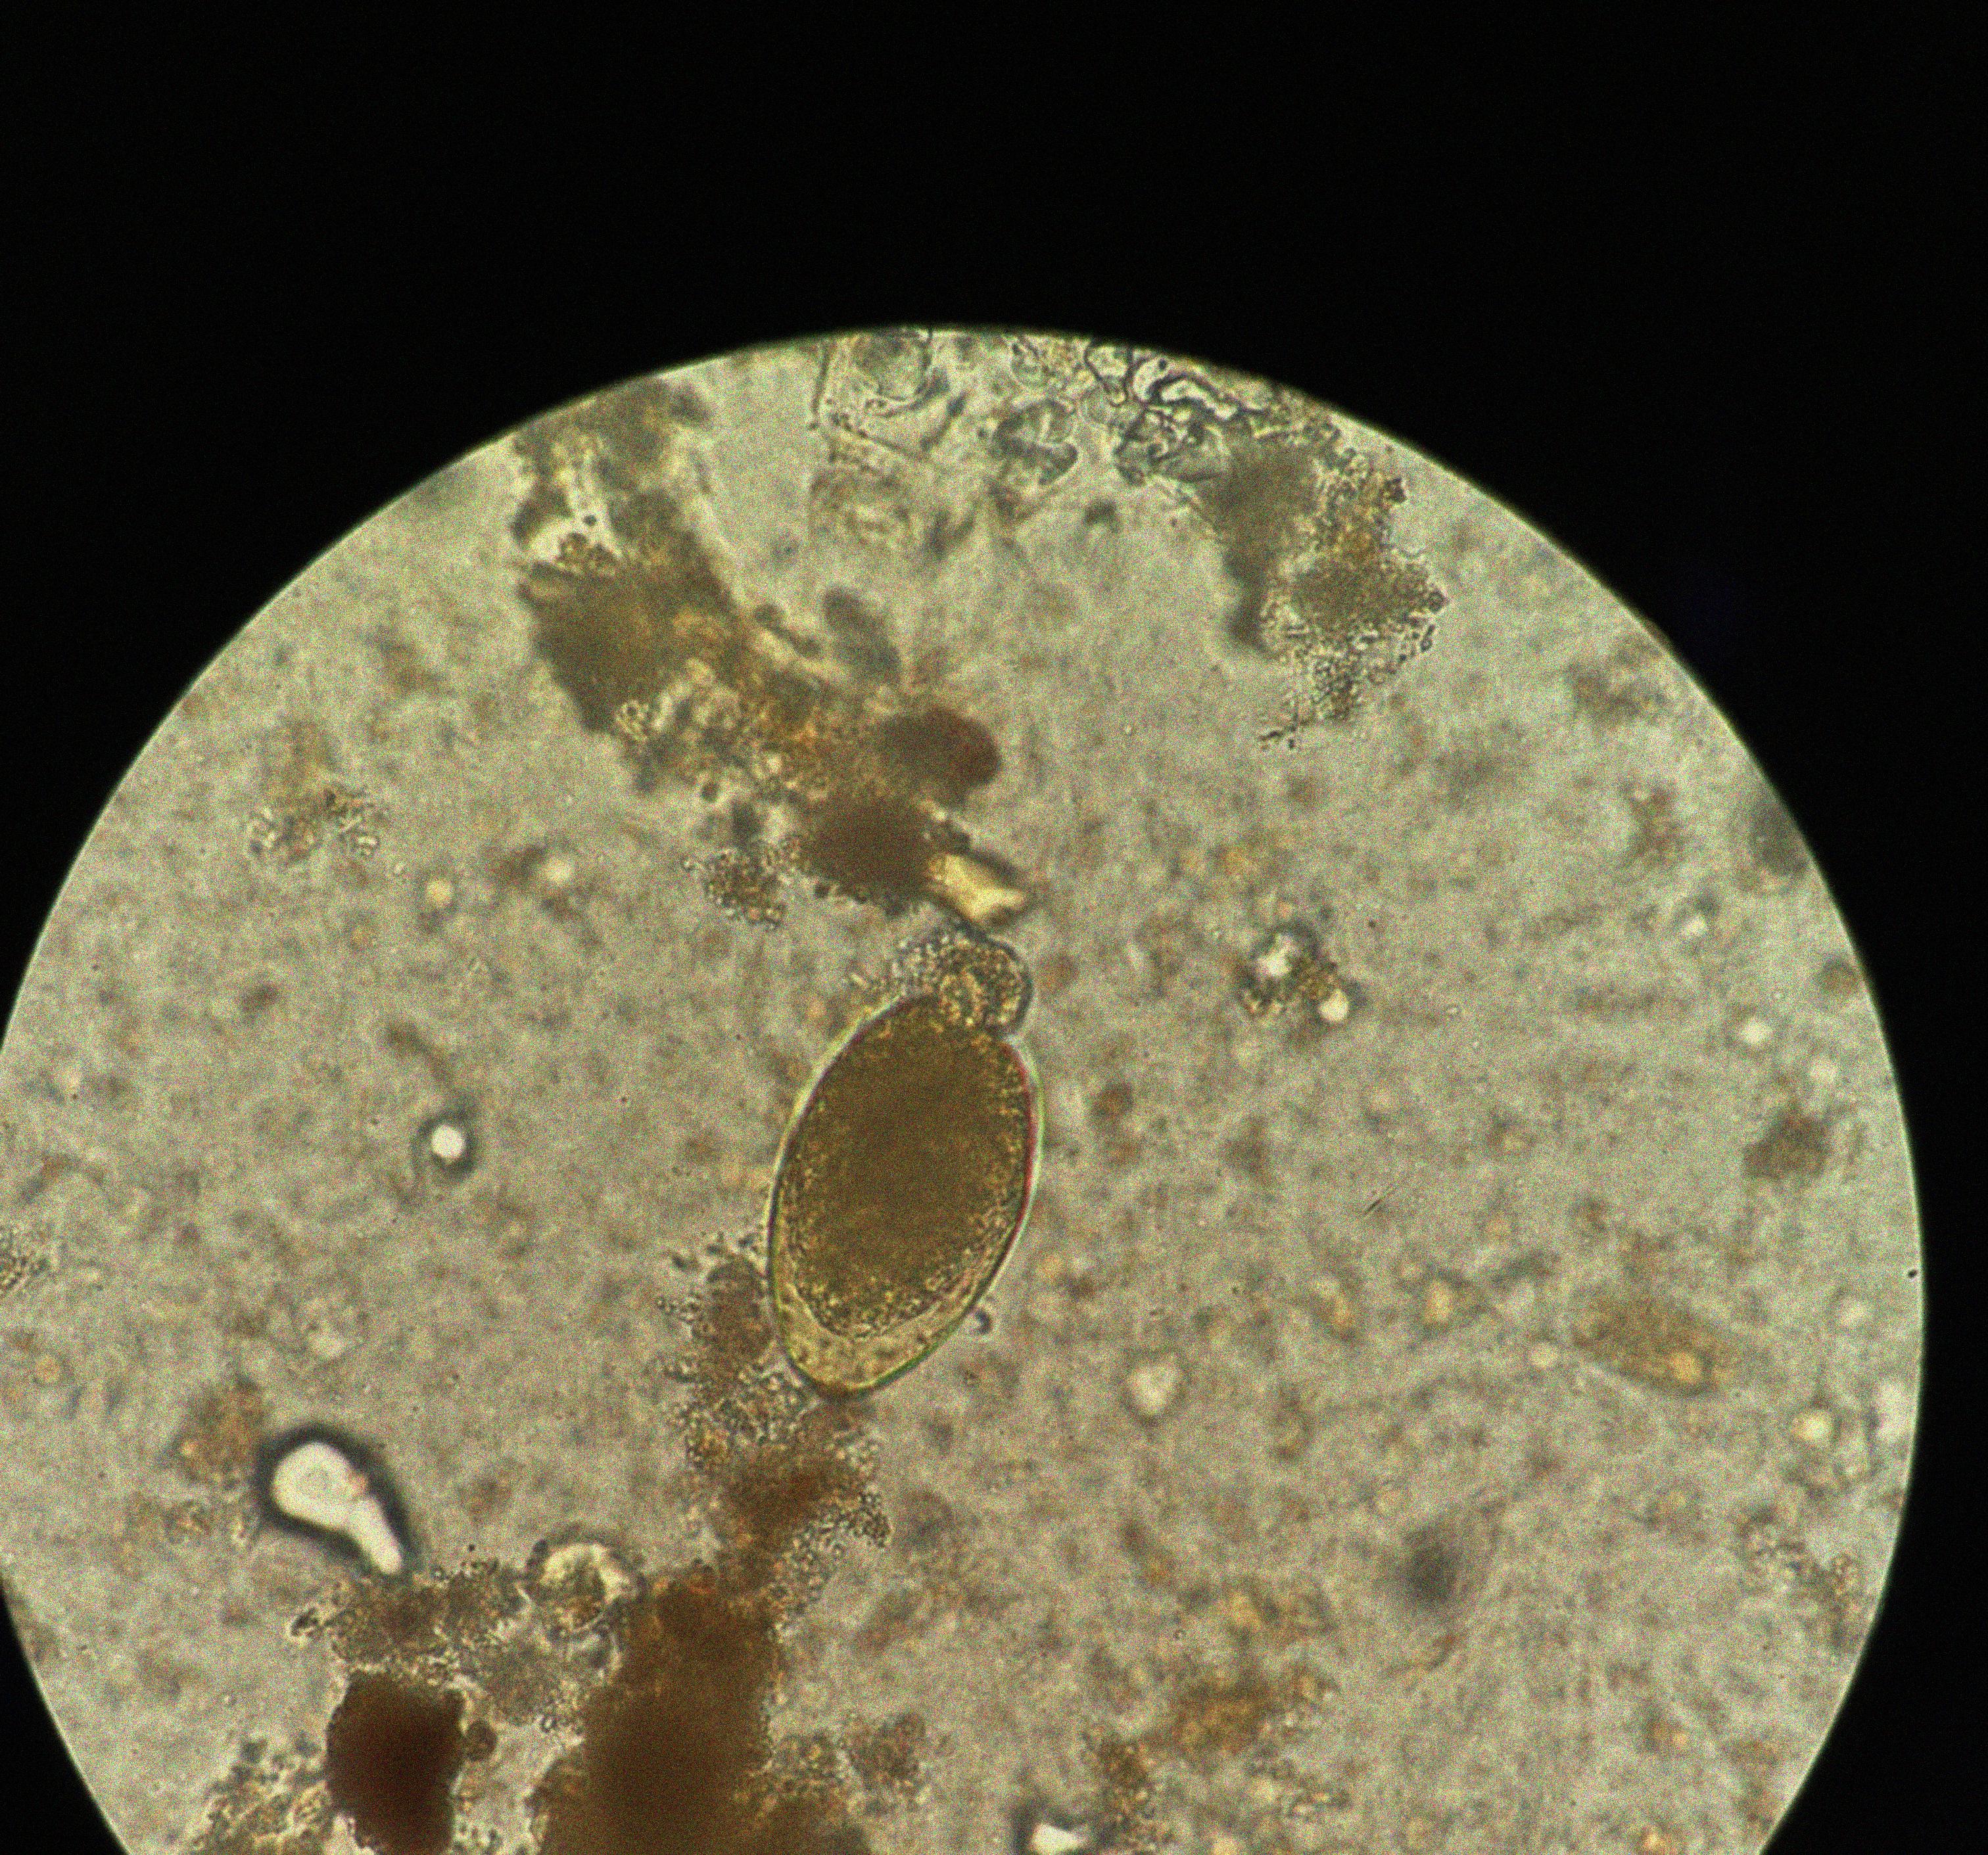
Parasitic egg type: Fasciolopsis buski